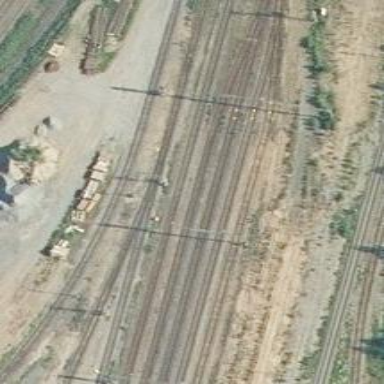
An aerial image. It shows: Railway signal.